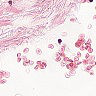
Metastatic tissue present: no